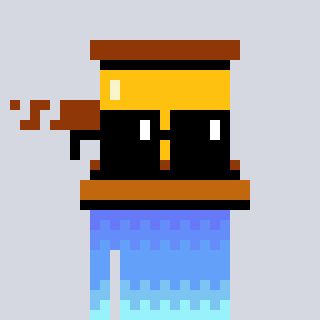
a pixel art character with square black sunglasses, a gavel-shaped head and a yellow-colored body on a cool background